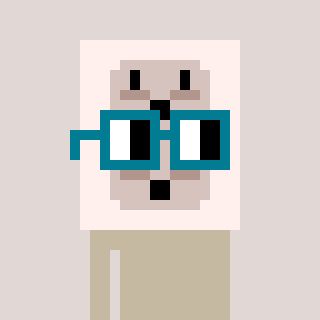
a pixel art character with square dark green glasses, a outlet-shaped head and a bege-colored body on a warm background